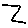
Label: zigzag